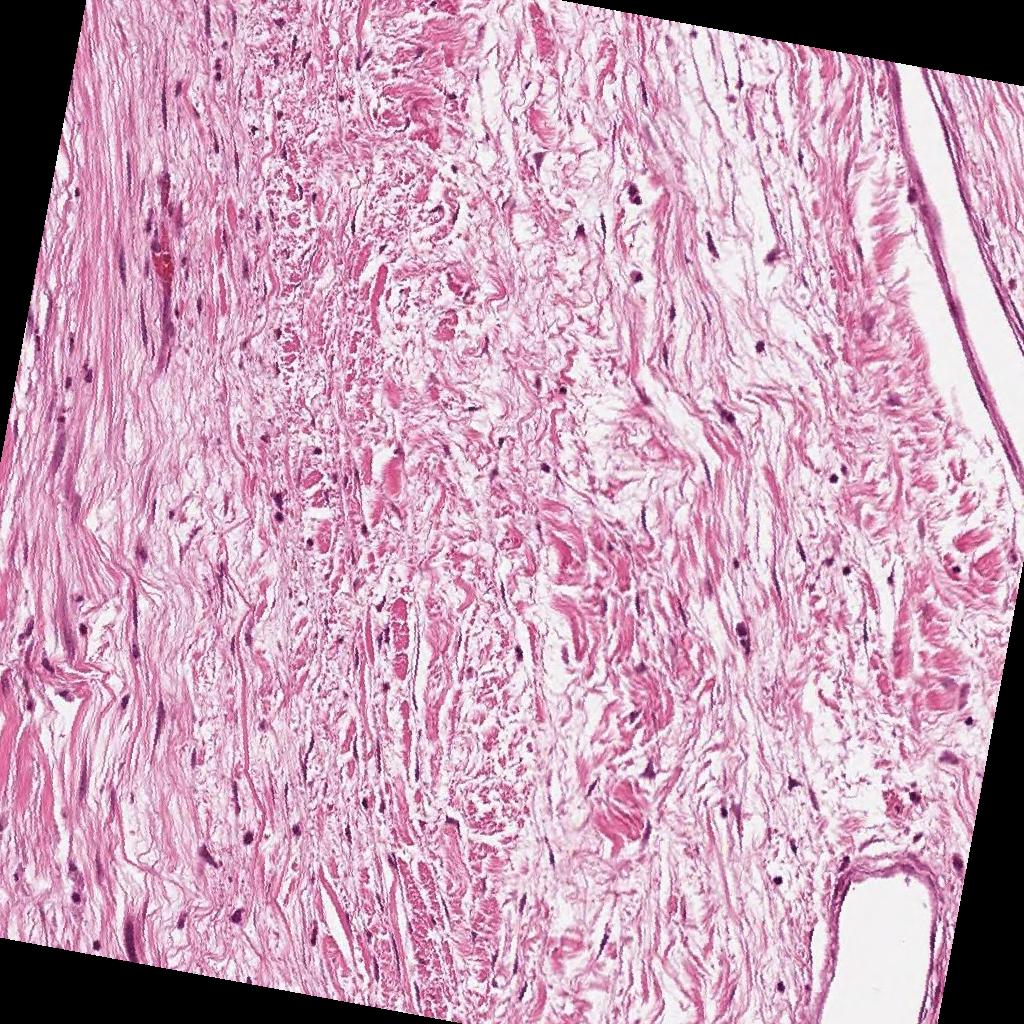
Label: Non-Tumor